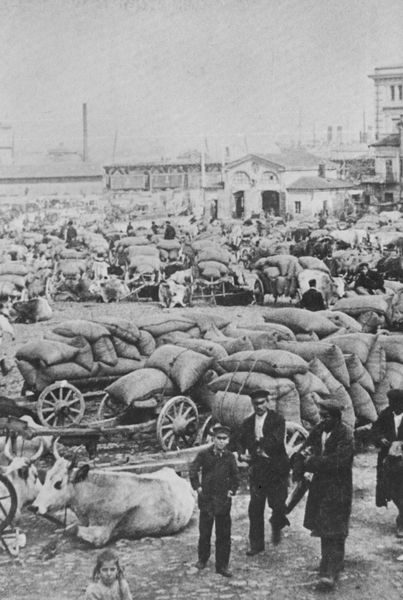
Titel: Odessa, 1794 von den Russen gegründet
Künstler: Russischer Photograph
Standort: Washington (District of Columbia)
Institution: Library of Congress
Schlagwörter: himmel, schatten, weiß, menschen, mädchen, hüte, licht, männer, schwarz, gebäude, mützen, häuser, kühe, vieh, boden, händler, kind, bauern, karren, räder, schornstein, liegen, italien, getreide, russland, säcke, transport, schornsteine, kuh, rind, fabrik, markt, arbeiter, industrie, wagen, tor, foto, fotografie, photographie, schlote, berlin, verkauf, schwarz-weiss, pflastersteine, photo, hunger, marktplatz, hörner, mehl, gespann, ochse, stier, vergangenheit, ware, leiterwagen, handeln, mark, waren, holzräder, kartoffelsäcke, sack, zulieferer